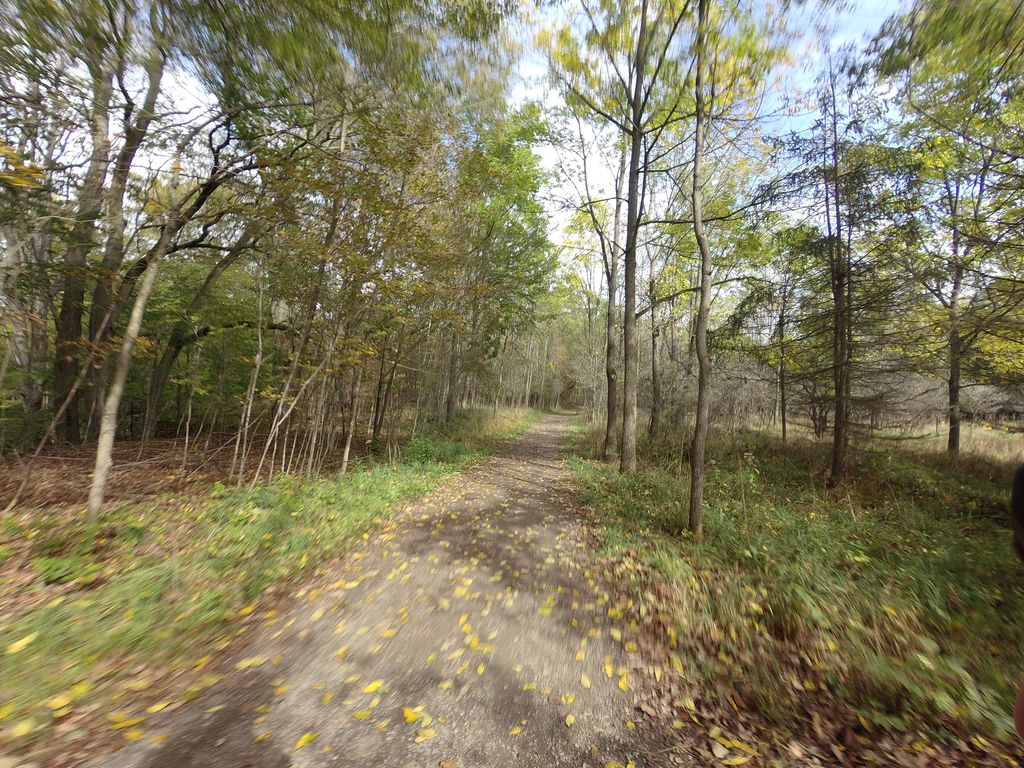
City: hamilton